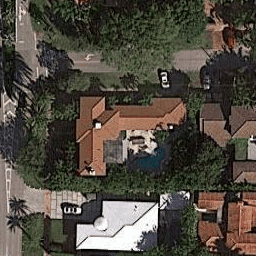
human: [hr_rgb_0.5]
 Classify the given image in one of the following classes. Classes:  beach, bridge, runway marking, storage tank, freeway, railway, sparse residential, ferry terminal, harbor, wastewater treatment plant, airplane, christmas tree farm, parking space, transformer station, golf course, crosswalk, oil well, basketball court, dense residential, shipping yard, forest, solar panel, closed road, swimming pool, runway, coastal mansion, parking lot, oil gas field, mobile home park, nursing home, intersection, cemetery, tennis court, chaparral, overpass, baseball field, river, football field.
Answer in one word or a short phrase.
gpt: coastal mansion